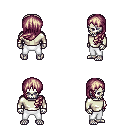
a pixel art fantasy rpg character, male body template, skeleton, white long-sleeve shirt, white pants, white blonde left-swept hairstyle, four views (front, back, left, right), 2x2 character sprite sheet, small pixel art, hard edges, no anti-aliasing